Aerial crown-view tile of a tropical tree (Barro Colorado Island, Panama), acquired 20241014:
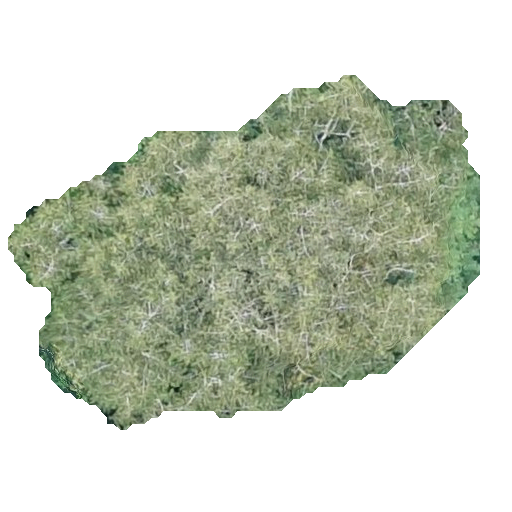
Species: Virola surinamensis
GBIF accepted scientific name: Virola surinamensis
Crown area: 177.191 m²